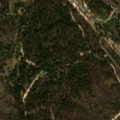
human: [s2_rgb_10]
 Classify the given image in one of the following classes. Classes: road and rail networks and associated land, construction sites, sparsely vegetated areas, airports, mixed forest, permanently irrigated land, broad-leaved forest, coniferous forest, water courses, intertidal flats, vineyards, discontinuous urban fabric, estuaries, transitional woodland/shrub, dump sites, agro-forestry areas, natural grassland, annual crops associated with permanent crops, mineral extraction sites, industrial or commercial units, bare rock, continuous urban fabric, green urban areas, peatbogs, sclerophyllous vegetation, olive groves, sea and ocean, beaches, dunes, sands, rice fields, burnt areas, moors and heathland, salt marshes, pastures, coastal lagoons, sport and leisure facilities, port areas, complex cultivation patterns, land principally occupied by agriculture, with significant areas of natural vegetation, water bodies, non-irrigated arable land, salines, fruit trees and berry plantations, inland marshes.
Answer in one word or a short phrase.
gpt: agro-forestry areas, broad-leaved forest, coniferous forest, transitional woodland/shrub